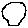
Label: circle